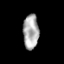
Tissue: lung
Cell type: Fibroblasts
Senescence score: 0.1693
Nuclear area (px): 533
Mean DAPI intensity: 171.711